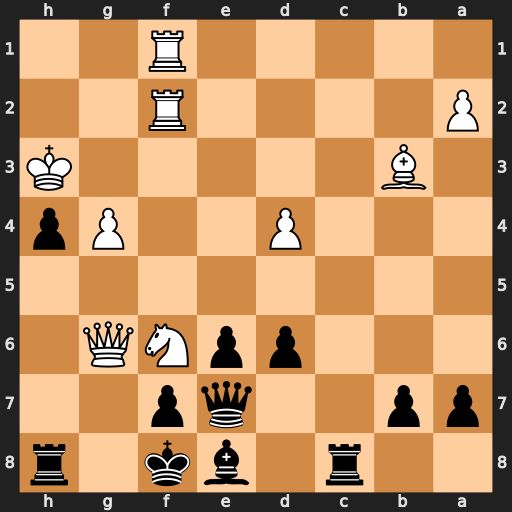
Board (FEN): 2r1bk1r/pp2qp2/3ppNQ1/8/3P2Pp/1B5K/P4R2/5R2
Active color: b
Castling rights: -
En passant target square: -
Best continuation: fxg6 Nd5+ Qf7 Rxf7+ Bxf7